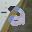
Label: 2